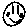
Label: smiley face